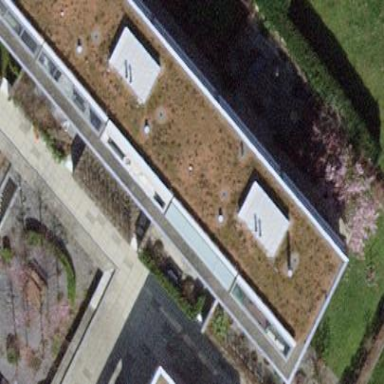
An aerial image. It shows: Red house with flat roof.